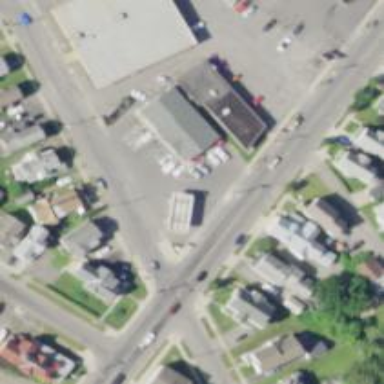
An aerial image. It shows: Convenience shop.